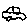
Label: car